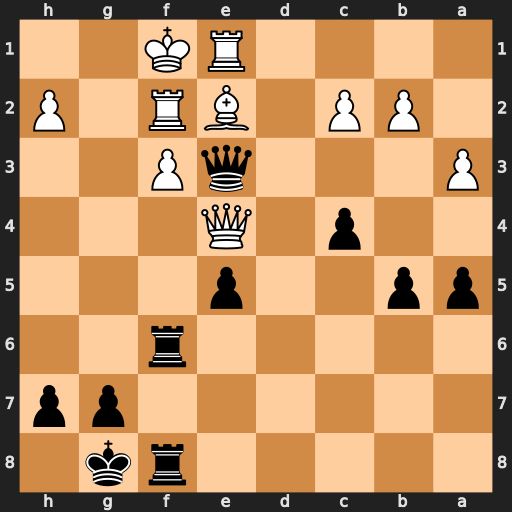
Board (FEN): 5rk1/6pp/5r2/pp2p3/2p1Q3/P3qP2/1PP1BR1P/4RK2
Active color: b
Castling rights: -
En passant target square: -
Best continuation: Qxe4 fxe4 Rxf2+